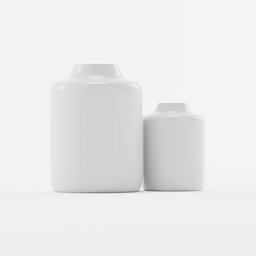
Label: decoration